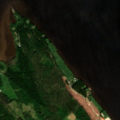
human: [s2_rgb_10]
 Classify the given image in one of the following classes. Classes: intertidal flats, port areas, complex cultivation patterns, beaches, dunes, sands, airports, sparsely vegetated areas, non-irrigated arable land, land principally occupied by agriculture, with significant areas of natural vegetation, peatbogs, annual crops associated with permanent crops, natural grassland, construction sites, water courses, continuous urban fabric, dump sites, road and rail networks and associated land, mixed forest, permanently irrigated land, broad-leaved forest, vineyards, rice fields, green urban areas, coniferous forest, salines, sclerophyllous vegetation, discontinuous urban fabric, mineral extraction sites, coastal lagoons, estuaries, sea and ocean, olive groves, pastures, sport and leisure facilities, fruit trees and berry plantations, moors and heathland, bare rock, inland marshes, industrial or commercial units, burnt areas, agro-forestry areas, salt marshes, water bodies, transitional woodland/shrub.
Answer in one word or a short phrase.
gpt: land principally occupied by agriculture, with significant areas of natural vegetation, coniferous forest, mixed forest, water bodies